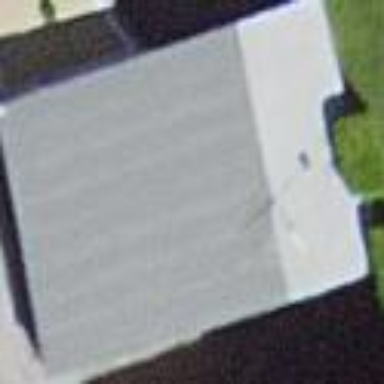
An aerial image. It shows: Shed building.